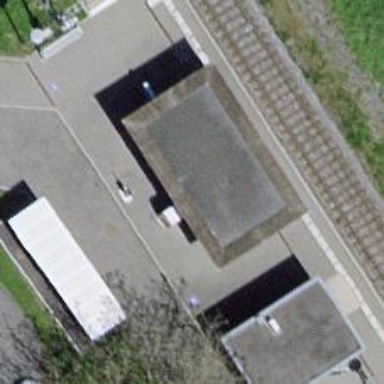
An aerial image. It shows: Railway station that also serves as public transport station.